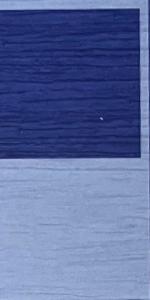
Label: Empty